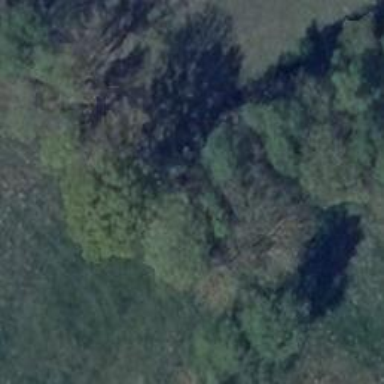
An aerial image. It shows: Row of trees in natural setting.